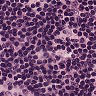
Metastatic tissue present: no